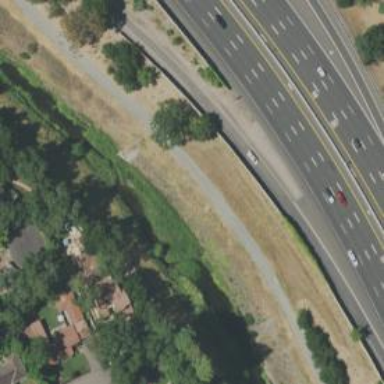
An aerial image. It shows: Motorway link.